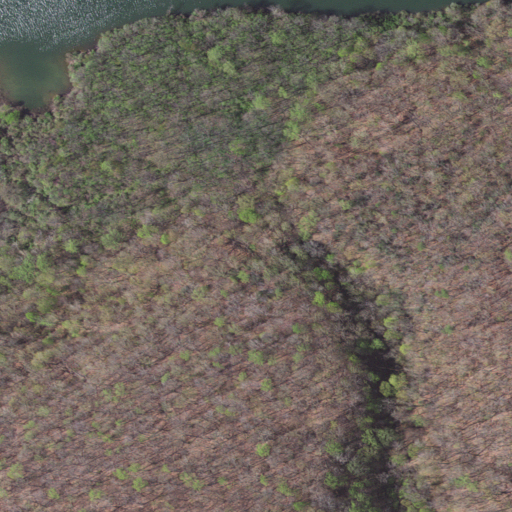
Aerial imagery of valley in Virginia named Buckeye Hollow containing deciduous forest, open water, and mixed forest